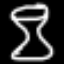
Label: hourglass